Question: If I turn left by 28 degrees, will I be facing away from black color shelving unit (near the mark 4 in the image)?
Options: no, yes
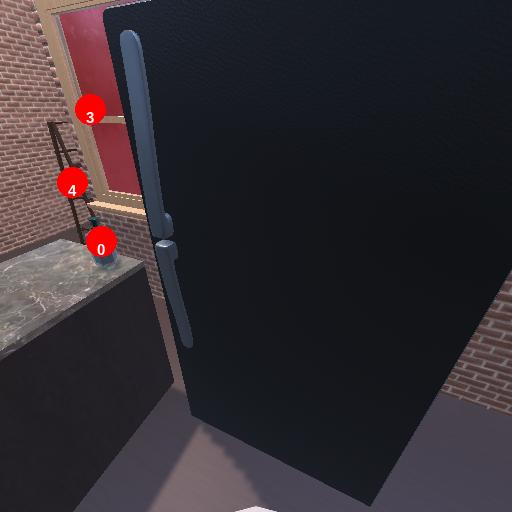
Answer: no